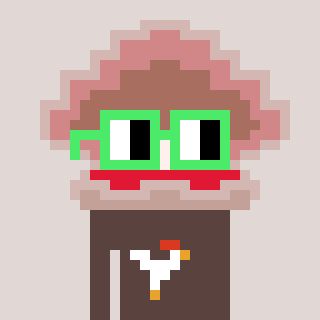
a pixel art character with square light green glasses, a oyster-shaped head and a darkbrown-colored body on a warm background